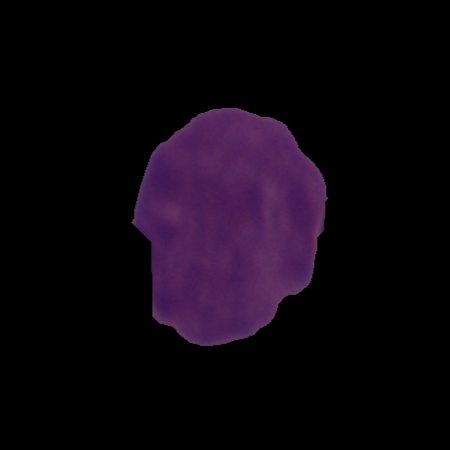
Label: cancer